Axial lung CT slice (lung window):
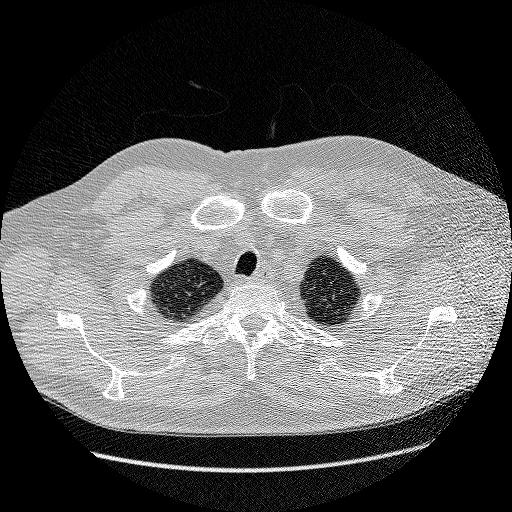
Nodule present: no